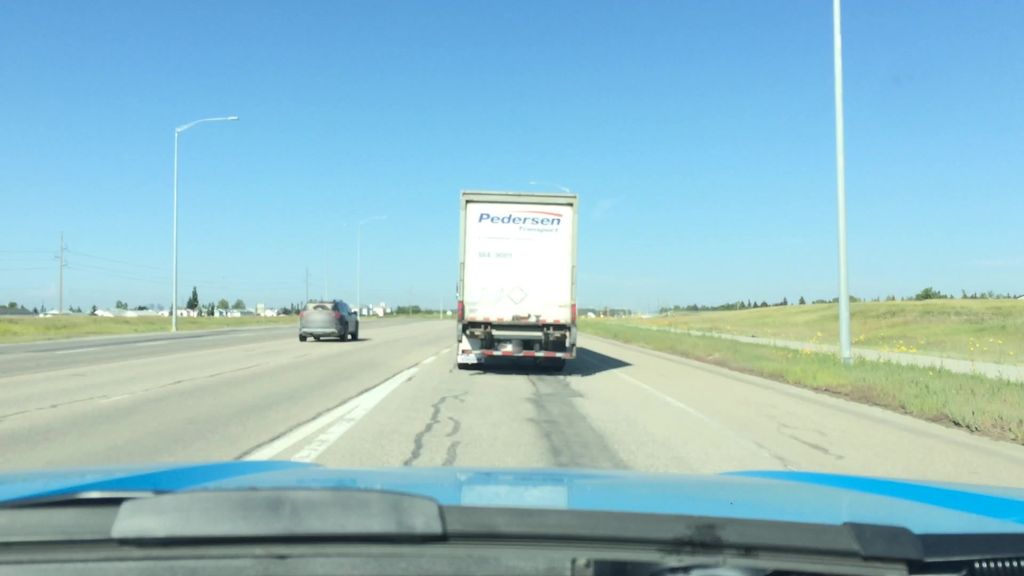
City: calgary